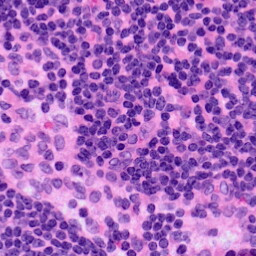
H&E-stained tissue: LymphNode